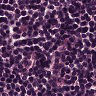
Metastatic tissue present: no